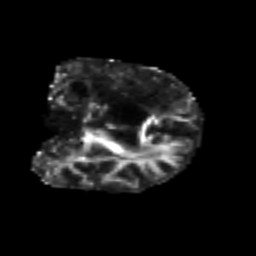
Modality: FA
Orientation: coronal
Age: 48
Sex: male
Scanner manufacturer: siemens
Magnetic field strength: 3 T
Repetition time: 4.999 s
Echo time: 0.07946 s